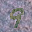
Label: 9